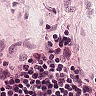
Metastatic tissue present: no